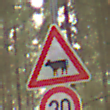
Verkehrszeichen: ViehtriebRechts
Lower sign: Geschwindigkeit20
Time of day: MorningAfternoon
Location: Outdoor (Nature)
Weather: Overcast
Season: Winter
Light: Natural